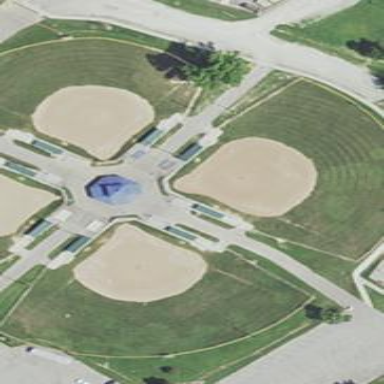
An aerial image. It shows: Baseball pitch for leisure land.